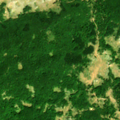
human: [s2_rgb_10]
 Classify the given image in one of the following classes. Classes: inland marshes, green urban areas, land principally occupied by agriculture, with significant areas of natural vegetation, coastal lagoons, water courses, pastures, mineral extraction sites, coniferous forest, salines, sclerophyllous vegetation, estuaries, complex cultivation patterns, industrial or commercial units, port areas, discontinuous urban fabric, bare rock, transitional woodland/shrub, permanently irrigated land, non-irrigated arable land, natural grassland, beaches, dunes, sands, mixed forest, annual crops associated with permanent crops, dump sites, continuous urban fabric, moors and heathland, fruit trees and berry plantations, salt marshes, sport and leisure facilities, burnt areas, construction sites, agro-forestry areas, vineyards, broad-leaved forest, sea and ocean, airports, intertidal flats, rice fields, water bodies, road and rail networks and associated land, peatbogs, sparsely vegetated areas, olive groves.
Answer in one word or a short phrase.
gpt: broad-leaved forest, natural grassland, transitional woodland/shrub